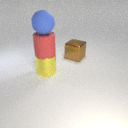
large yellow metal cylinder below large blue rubber sphere